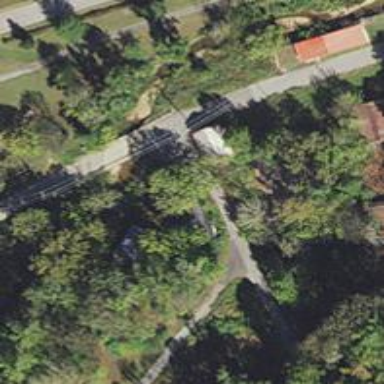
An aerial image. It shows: Residential road with bridge.